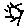
Label: sun